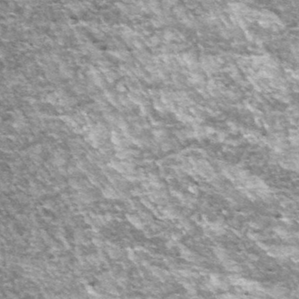
Label: frost